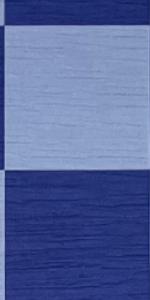
Label: Empty